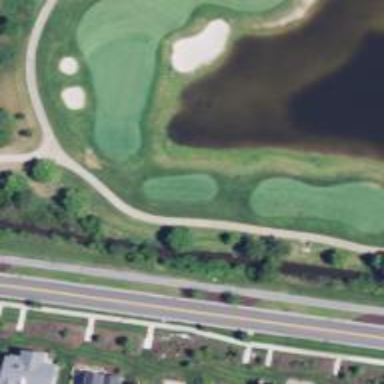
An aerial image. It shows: Asphalt path on golf course.